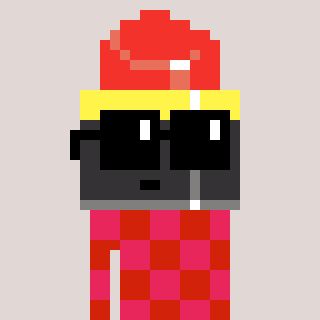
a pixel art character with square black sunglasses, a lipstick-shaped head and a red-colored body on a warm background